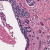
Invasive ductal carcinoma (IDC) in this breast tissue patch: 1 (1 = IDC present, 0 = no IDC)